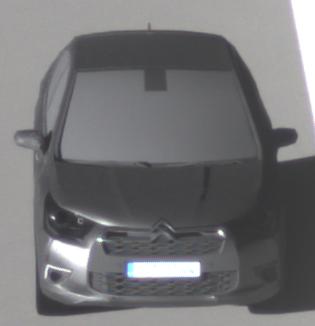
Make: Citroen
Model: DS 4 VTi 120
Detailed model: DS 4
Model produced from: 2011/05
Model produced until: 2015/01
Doors: 5
Color: gray
Road condition: dry road
Daytime: sunrise or sunset
Contrast: high contrast